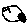
Label: moon